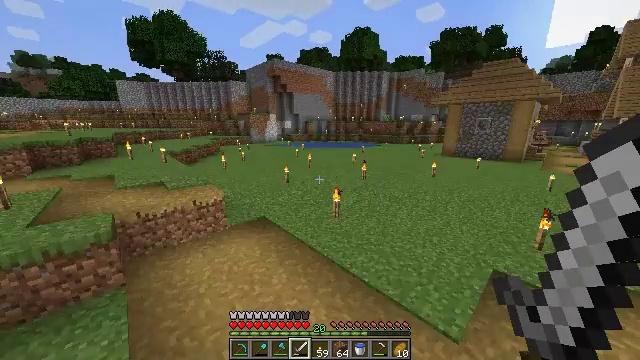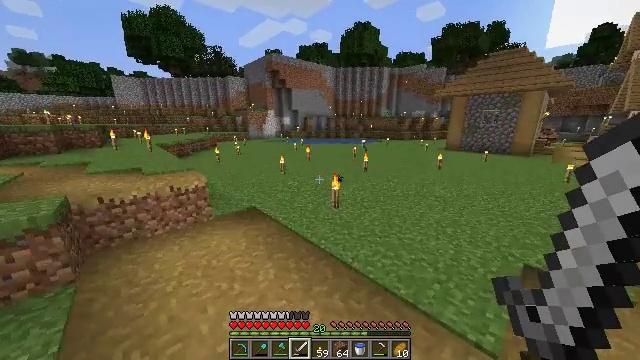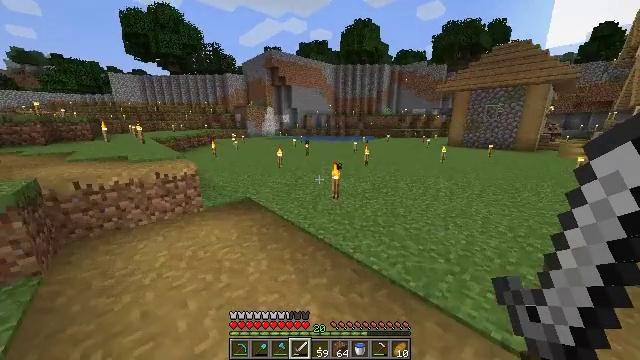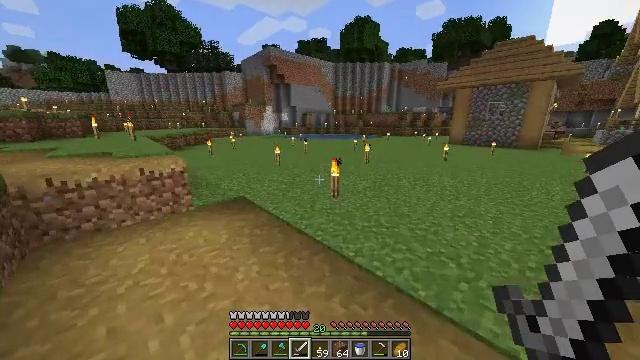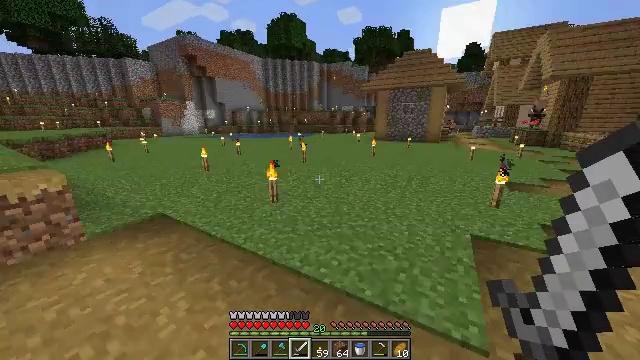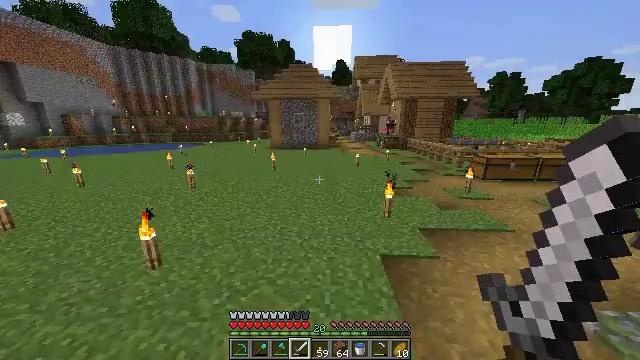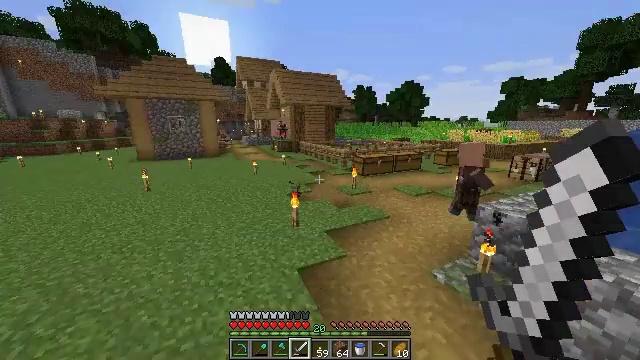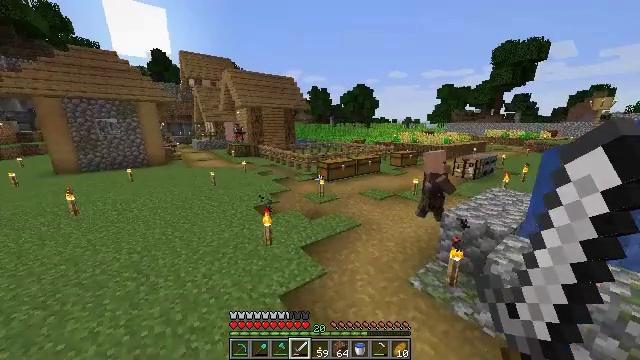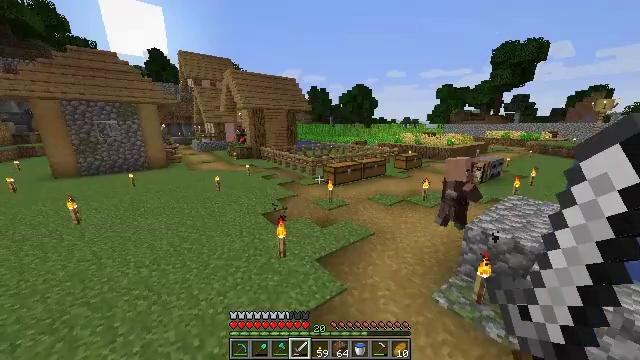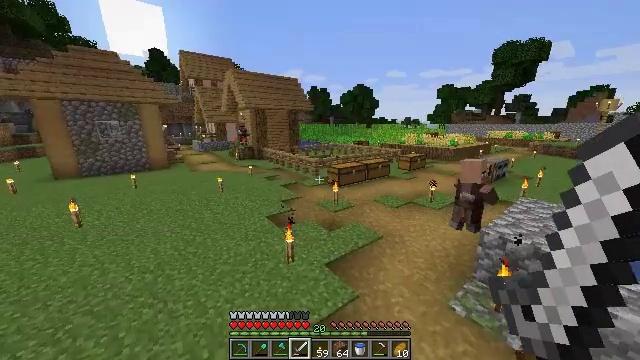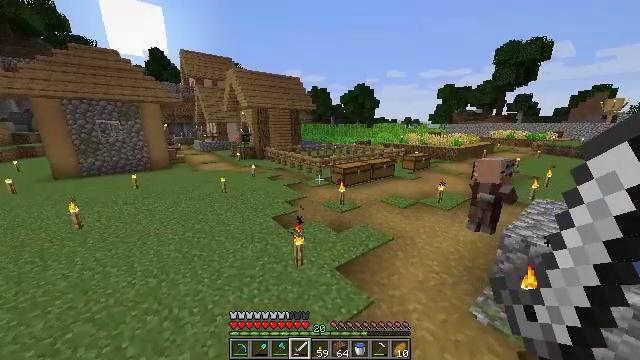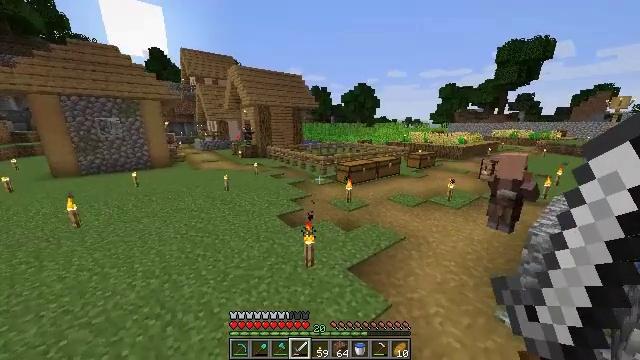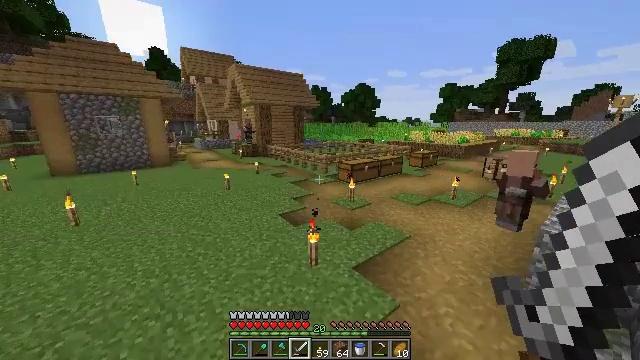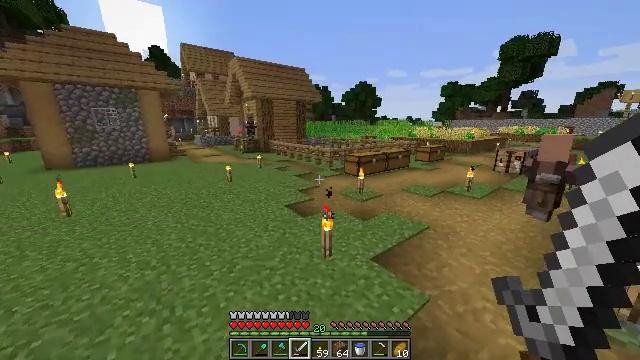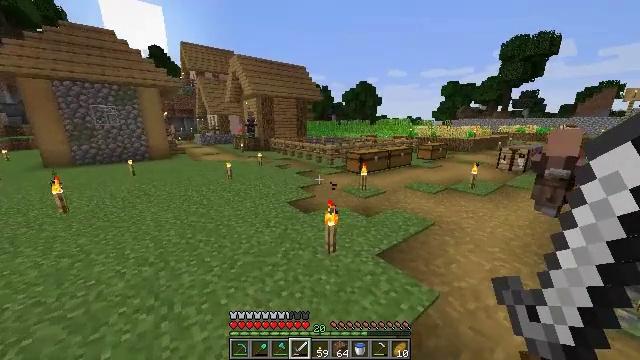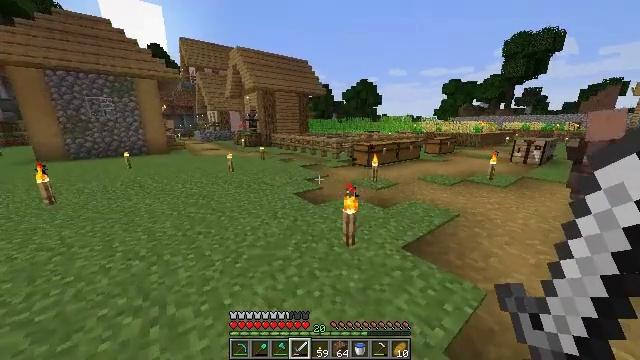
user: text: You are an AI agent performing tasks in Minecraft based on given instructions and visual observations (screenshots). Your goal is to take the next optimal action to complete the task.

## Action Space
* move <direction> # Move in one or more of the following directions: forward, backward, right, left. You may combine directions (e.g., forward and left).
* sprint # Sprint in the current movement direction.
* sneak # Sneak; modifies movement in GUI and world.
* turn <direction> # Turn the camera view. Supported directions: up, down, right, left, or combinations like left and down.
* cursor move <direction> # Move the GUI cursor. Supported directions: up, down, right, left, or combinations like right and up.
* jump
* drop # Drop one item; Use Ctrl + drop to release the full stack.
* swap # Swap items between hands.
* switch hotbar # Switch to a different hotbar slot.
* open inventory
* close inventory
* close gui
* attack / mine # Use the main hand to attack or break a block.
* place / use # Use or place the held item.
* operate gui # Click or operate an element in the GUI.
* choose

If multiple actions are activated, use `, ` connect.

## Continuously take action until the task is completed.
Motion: motion action
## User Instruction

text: Combine wooden slabs and a bookshelf to craft the lectern.
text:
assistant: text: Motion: move forward, sprint, jump
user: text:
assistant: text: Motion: move forward, sprint, jump
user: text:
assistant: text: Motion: move forward, sprint, jump
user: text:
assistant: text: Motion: move forward, sprint, turn right, jump
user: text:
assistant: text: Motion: move forward, sprint, turn right, jump
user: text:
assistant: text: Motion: move forward, sprint, turn right, jump
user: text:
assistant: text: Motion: move forward, sprint, turn right, jump
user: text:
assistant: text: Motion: move forward, sprint, jump
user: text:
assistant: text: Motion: move forward, sprint, jump
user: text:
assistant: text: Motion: move forward, sprint, jump
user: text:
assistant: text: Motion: move forward, sprint, jump
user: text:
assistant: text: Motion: move forward, sprint, jump
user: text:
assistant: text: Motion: move forward, sprint, jump
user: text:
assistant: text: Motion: move forward, sprint, jump
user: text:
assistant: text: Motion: move forward, sprint, jump
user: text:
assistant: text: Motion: move forward, sprint, jump
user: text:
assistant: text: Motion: move forward, sprint, turn right, jump
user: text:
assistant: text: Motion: move forward, sprint, turn right and down, jump
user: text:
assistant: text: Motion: move forward, sprint, turn right, jump
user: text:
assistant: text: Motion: move forward, sprint, turn right, jump
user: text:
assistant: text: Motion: move forward, sprint, jump
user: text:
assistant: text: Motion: move forward, sprint
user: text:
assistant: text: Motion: move forward, sprint
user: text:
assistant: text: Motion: move forward, sprint
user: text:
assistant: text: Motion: move forward, sprint
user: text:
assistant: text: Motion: move forward, sprint
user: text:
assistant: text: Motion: move forward, sprint
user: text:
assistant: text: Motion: move forward, sprint
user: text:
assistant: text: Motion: move forward and move right, sprint
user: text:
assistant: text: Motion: move forward and move right, sprint